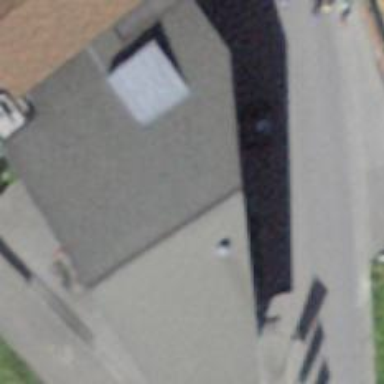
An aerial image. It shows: Ski shop.